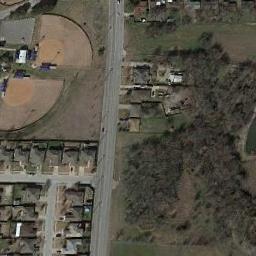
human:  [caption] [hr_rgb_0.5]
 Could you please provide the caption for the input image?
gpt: There is a lot of vegetation near the baseball field .

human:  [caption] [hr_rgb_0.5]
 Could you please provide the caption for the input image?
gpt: There are two baseball diamonds in the wasteland next to the houses along the roads .

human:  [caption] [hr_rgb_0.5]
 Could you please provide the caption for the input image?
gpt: There are two baseball diamonds next to many buildings  by the road .

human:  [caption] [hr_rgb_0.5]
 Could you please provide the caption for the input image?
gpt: Two baseball diamonds on the lawn and the residential area beside .

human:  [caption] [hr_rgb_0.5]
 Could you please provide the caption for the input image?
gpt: One road is next to two baseball diamonds .